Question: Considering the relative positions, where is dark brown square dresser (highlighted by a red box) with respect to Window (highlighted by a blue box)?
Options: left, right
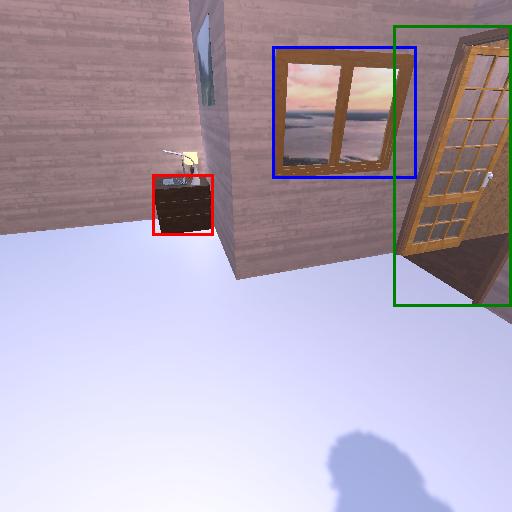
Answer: left